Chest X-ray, PA view. Patient: 49 years old, sex M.
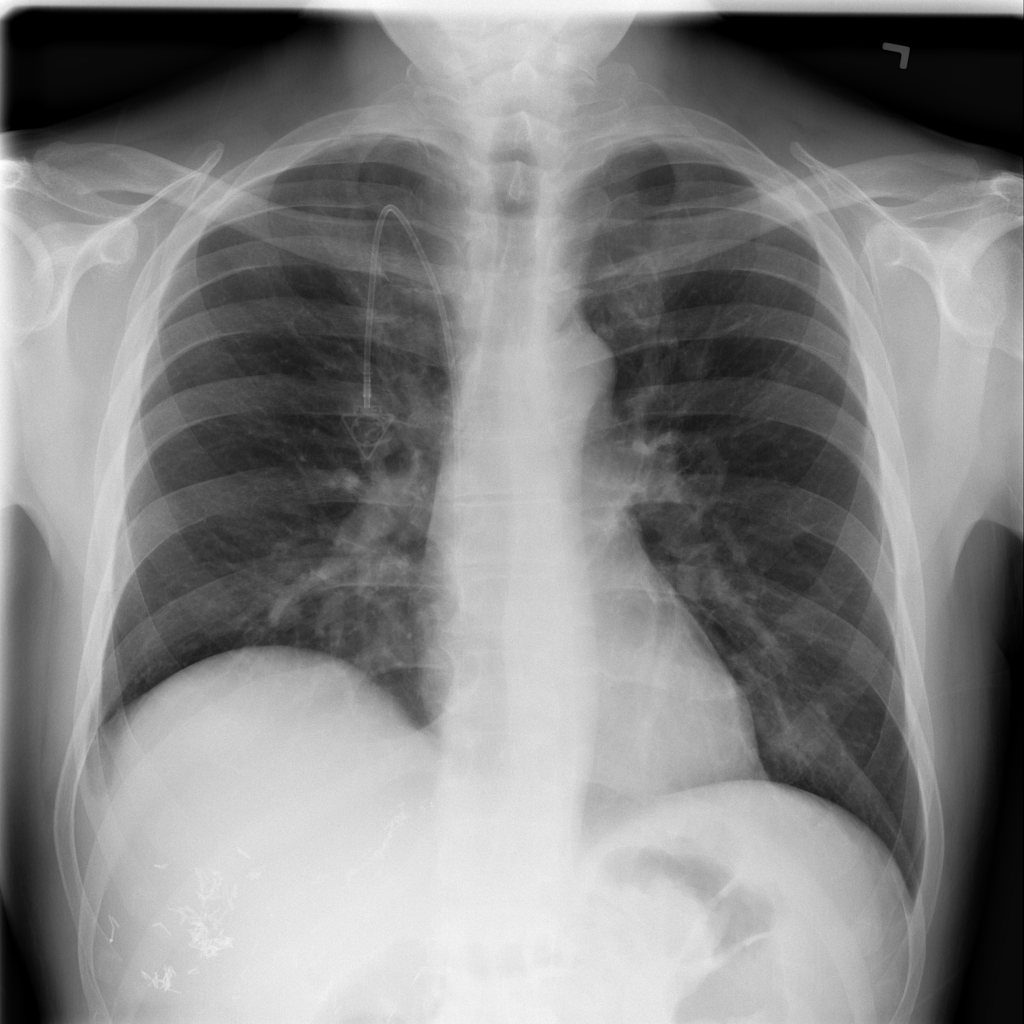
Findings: Infiltration